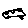
Label: car